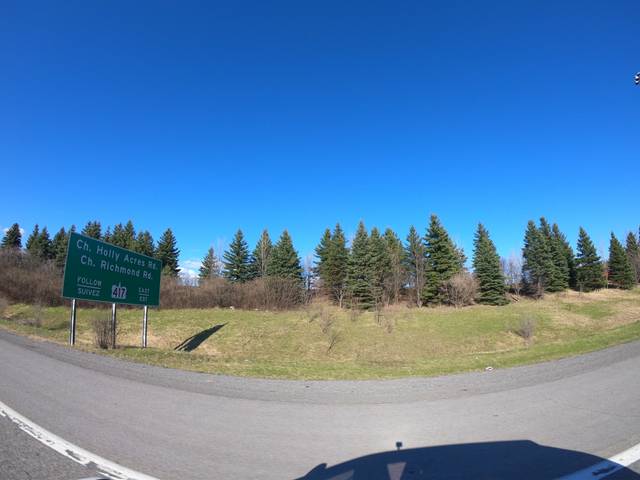
Region: Canada
Coordinates: 45.326, -75.806